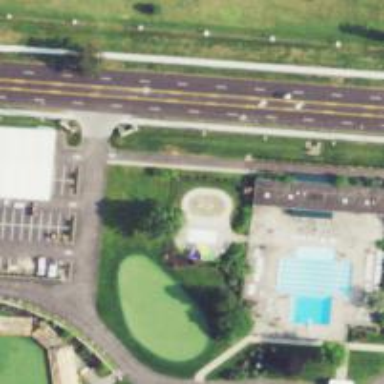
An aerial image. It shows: Sports centre specializing in swimming activities located in leisure land area.